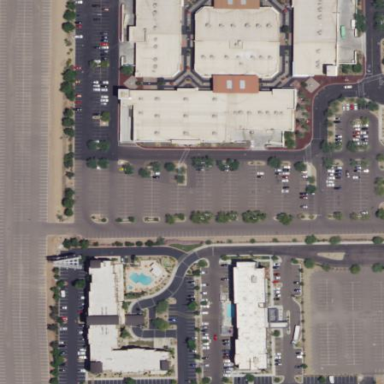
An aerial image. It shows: Parking area with surface.